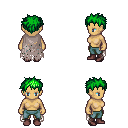
a pixel art fantasy rpg character, female body template, human, tanned skin, gray tattered cape, teal pants, green bedhead hairstyle, maroon shoes, four views (front, back, left, right), 2x2 character sprite sheet, small pixel art, hard edges, no anti-aliasing